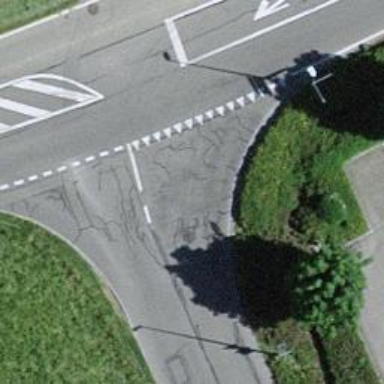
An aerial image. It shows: Road with "give way" sign.